Question: I am drawing a text in core graphic by following
'''
- (void)drawRect:(CGRect)rect {
CGContextTranslateCTM(context, 20, 150);
CGContextScaleCTM(context, 1, 1);
// Draw the text using the MyDrawText function
myDrawText(context, viewBounds);
}
void myDrawText (CGContextRef myContext, CGRect contextRect)
{
CGFloat w, h;
w = contextRect.size.width;
h = contextRect.size.height;
CGAffineTransform myTextTransform;
CGContextSelectFont (myContext,
"Helvetica-Bold",
h/12,
kCGEncodingMacRoman);
CGContextSetCharacterSpacing (myContext, .5);
CGContextSetTextDrawingMode (myContext, kCGTextFill);
CGContextSetRGBFillColor (myContext, 1, 1, 1, 1);
myTextTransform = CGAffineTransformMakeRotation (0);
CGContextSetTextMatrix (myContext, myTextTransform);
CGContextShowTextAtPoint (myContext, 115, 0, "Successful", 10);
}
'''
After running it I am getting the text is in up-side down like below

Why the text is up side down after the drawing
Please advice me on this issue.
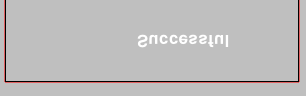
Answer: this is the way to flip it. Just add 2 lines to your drawRect
'''
- (void)drawRect:(CGRect)rect {
CGContextRef context = UIGraphicsGetCurrentContext();
CGContextTranslateCTM(context, 20, 150);
CGContextScaleCTM(context, 1, 1);
CGAffineTransform flipVertical = CGAffineTransformMake(1, 0, 0, -1, 0, 0);
CGContextConcatCTM(context, flipVertical);
// Draw the text using the MyDrawText function
myDrawText(context, self.bounds);
}
'''